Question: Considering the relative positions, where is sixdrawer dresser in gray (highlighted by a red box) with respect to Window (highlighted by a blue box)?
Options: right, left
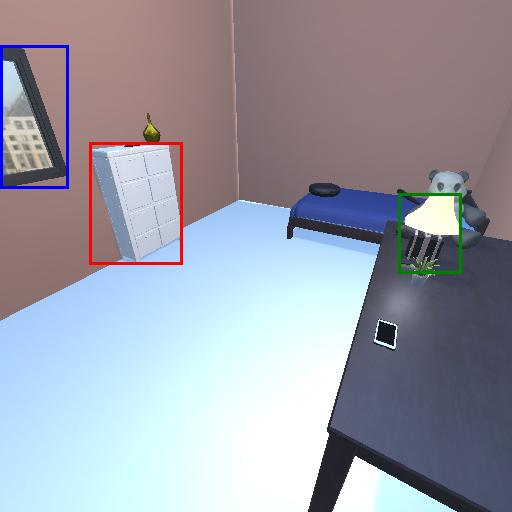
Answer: right